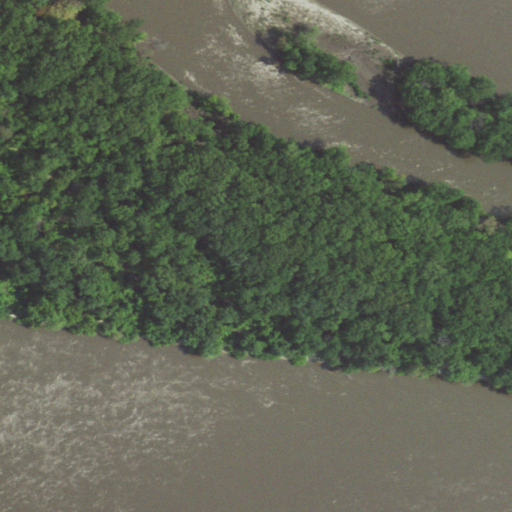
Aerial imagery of island in Illinois named Eagle Island containing woody wetlands, open water, and herbaceous wetlands